Brain MRI, t1w sequence, axial 2D slice.
Patient: age 38, sex F, weight 78 kg, height 1.78 m
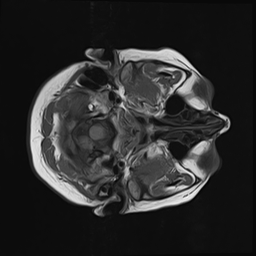